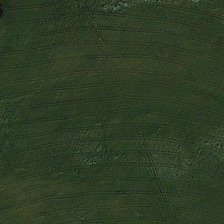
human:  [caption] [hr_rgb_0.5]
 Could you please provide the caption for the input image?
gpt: it is a piece of green meadow .

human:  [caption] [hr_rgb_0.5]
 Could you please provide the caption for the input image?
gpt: it is a piece of green meadow .

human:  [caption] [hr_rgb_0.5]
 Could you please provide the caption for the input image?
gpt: it is a piece of green meadow .

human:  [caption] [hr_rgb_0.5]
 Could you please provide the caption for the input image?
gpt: it is a piece of green meadow .

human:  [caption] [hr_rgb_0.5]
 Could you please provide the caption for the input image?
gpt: it is a piece of green meadow .